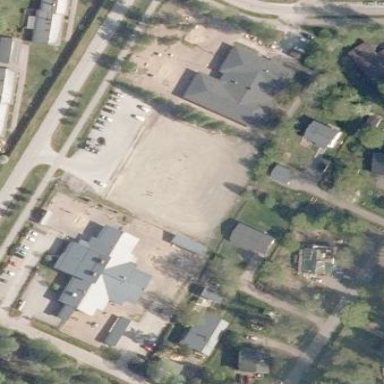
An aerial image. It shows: Kindergarten.